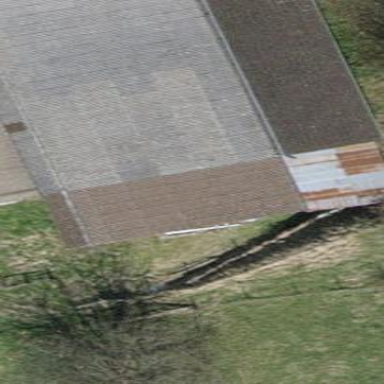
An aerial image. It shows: View of roof of building.